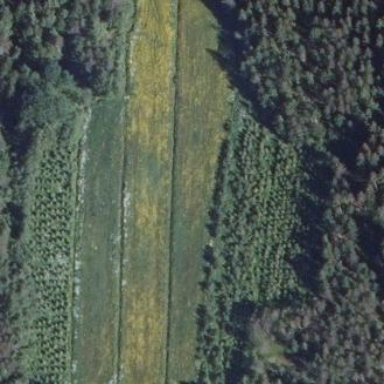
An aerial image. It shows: Beautiful meadow.